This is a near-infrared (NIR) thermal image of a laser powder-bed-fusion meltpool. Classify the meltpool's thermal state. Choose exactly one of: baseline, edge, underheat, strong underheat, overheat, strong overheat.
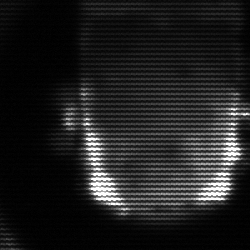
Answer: baseline